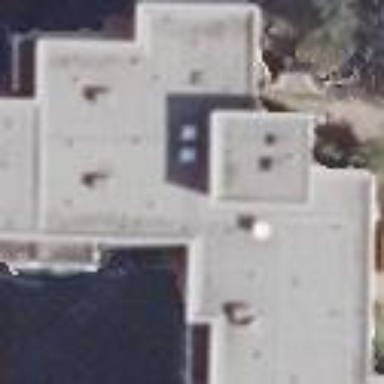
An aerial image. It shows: Building with apartments and flat roof.